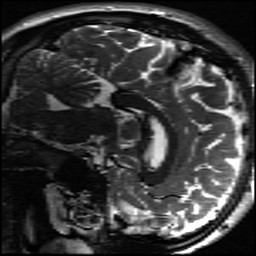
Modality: inplaneT2
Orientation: sagittal